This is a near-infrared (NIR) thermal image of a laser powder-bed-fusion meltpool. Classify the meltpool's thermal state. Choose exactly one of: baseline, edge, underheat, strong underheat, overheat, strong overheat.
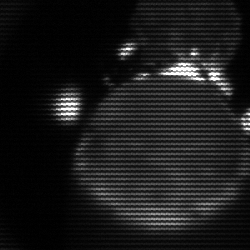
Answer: edge